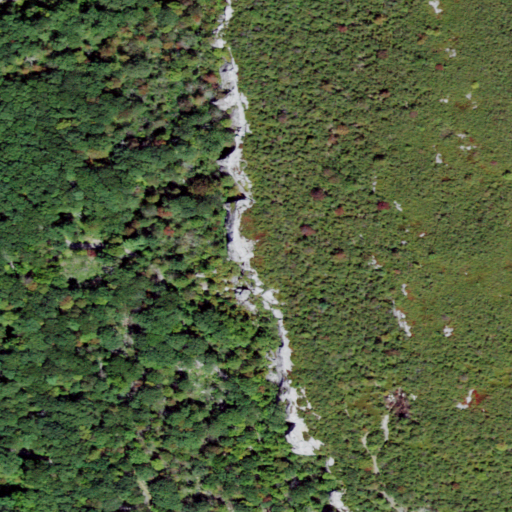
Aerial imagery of cliff(s) in New York named Sams Point containing mixed forest, woody wetlands, deciduous forest, open development, evergreen forest, and low intensity development